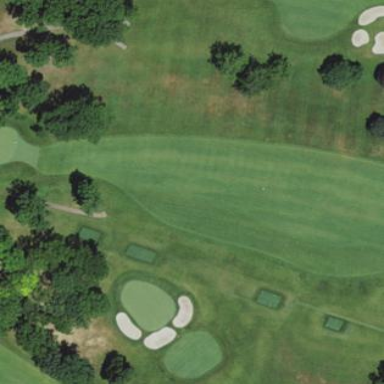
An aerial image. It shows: Grassy area designated as golf fairway.